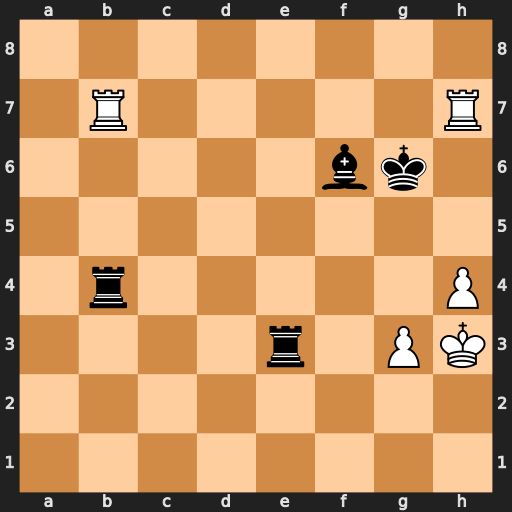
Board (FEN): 8/1R5R/5bk1/8/1r5P/4r1PK/8/8
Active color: w
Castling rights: -
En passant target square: -
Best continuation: h5+ Kf5 Rxb4